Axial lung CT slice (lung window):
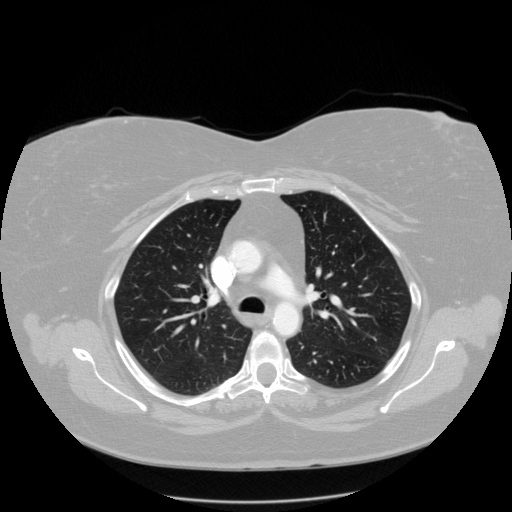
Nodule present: no